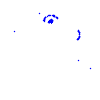
Particle: proton